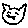
Label: cat